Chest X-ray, PA view. Patient: 37 years old, sex F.
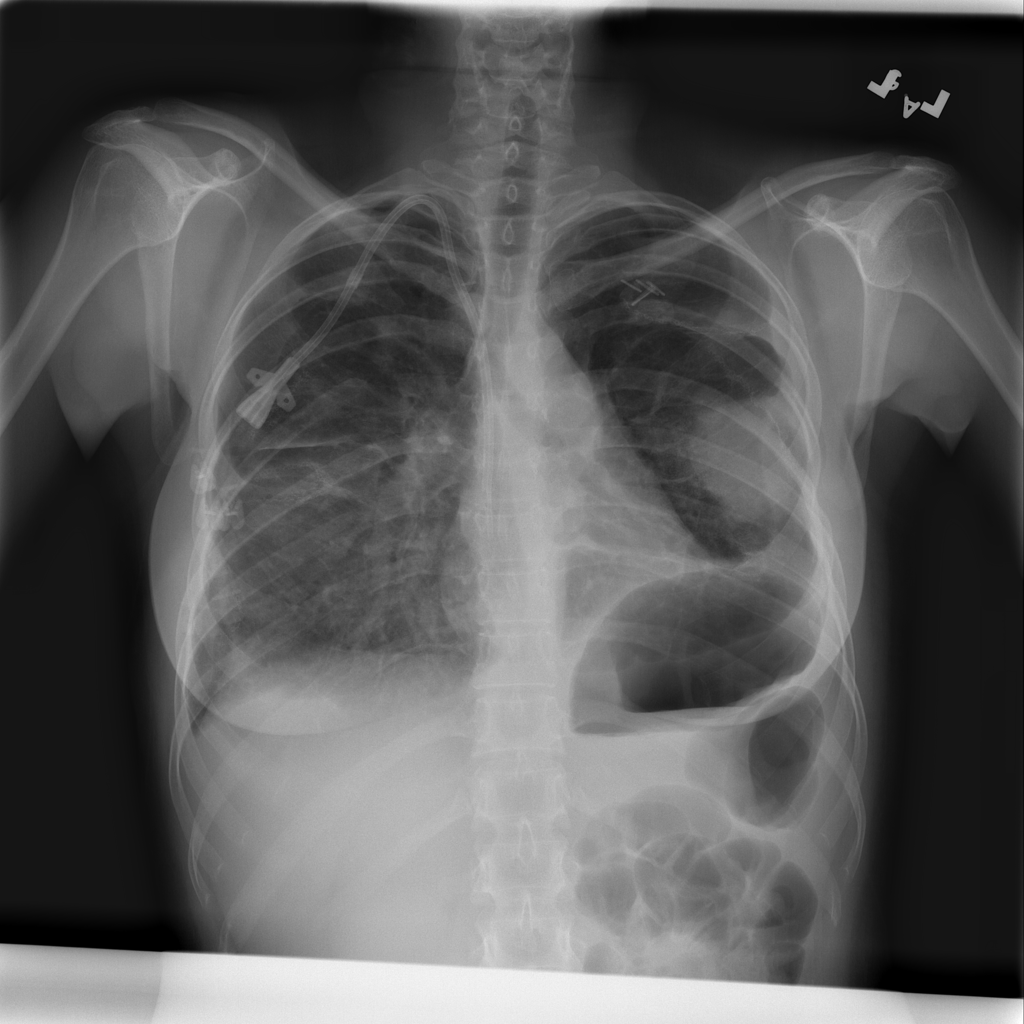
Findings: Effusion, Infiltration, Mass